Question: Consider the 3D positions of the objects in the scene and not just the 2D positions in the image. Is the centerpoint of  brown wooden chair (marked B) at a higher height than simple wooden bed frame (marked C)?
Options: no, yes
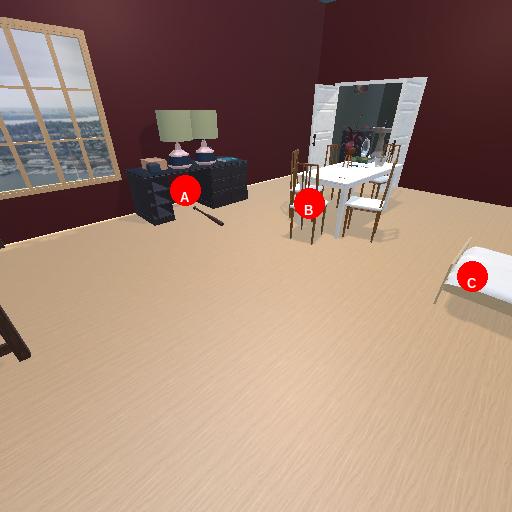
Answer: no